Question: Is there a reset command that will move the master to another branch without merging? I have some unstable experimental code on branch MIN-791 which has already been merged to the master. I'd rather not deal with it if I don't have to for now. I'd like the MIN-780-493 branch to become the master branch since it has a couple of nice repairs but none of the crap. 'git reset sha#' didn't seem to do the trick. Is there another reset command that will? Or something else? I don't want to lose the changes on MIN-791 since it is still being used to fix a difficult bug, but don't want it in my releases.
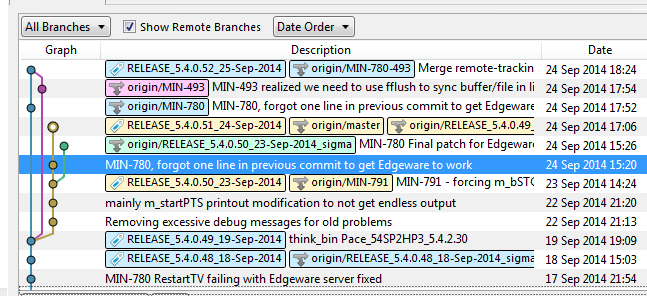
Answer: if you are checked out to master then this
'''
git reset --hard SHA
'''
That will also modify the staging area and working directory.
If you just want to randomly assign values to refs then you would use
'''
git update-ref refs/heads/master SHA
'''